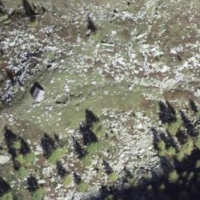
EUNIS habitat code: 26
Species observed at this site:
Ajuga pyramidalis